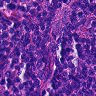
Metastatic tissue present: no